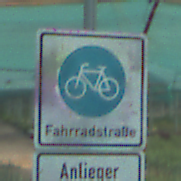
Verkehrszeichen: BeginnFahrradstrasse
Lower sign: PersonengruppenFrei2
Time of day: MorningAfternoon
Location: Roofed (Special)
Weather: PartlyCloudy
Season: NotSpecified
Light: Natural